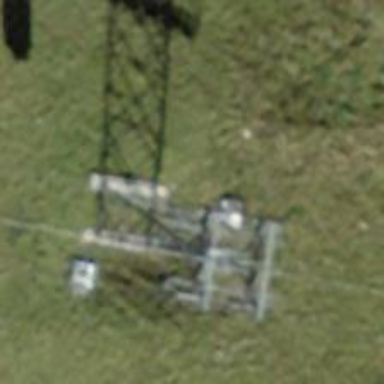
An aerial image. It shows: Pylon used for aerialway.